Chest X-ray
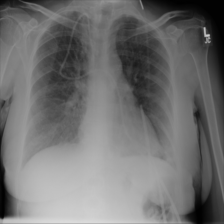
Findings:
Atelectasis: negative
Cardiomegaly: negative
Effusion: negative
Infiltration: negative
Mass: negative
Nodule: negative
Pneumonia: negative
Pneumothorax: negative
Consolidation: negative
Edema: negative
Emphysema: negative
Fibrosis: negative
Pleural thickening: negative
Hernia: negative